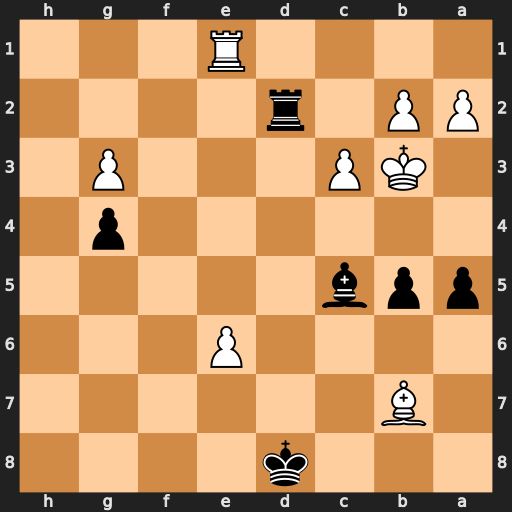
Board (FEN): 3k4/1B6/4P3/ppb5/6p1/1KP3P1/PP1r4/4R3
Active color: b
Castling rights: -
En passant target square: -
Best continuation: a4#